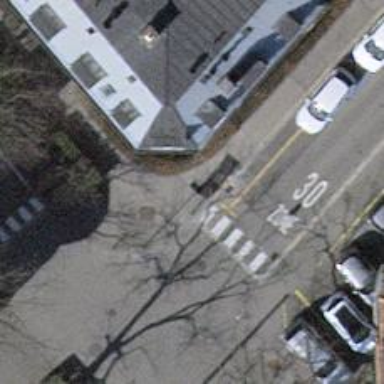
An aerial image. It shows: Asphalt sidewalk along the footway.